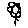
Label: flower